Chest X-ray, PA view. Patient: 44 years old, sex F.
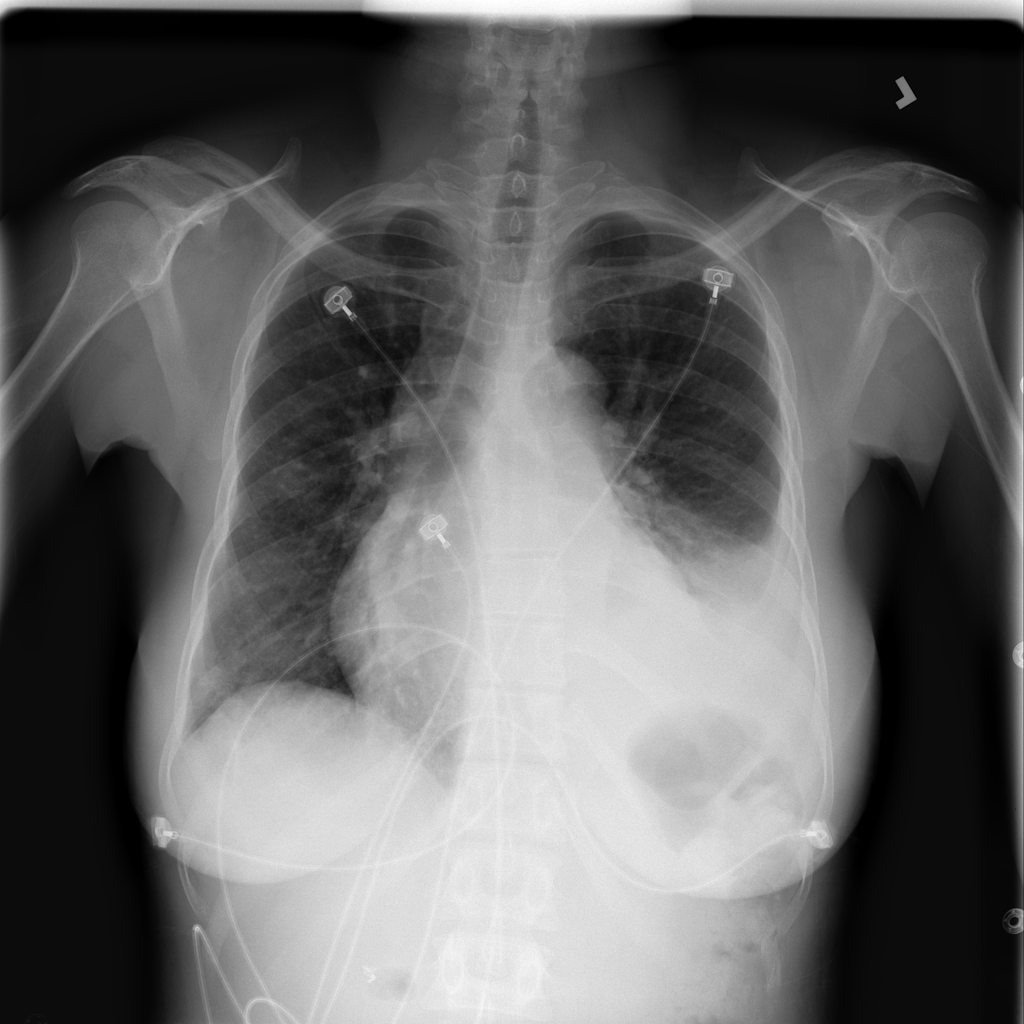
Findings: Consolidation, Effusion